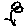
Label: flower